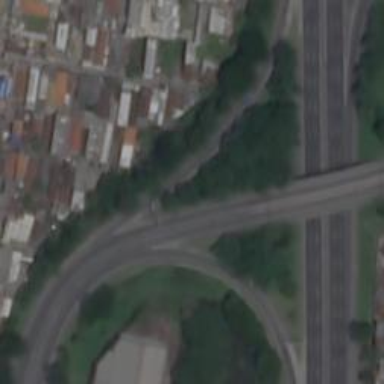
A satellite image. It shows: Motorway link.